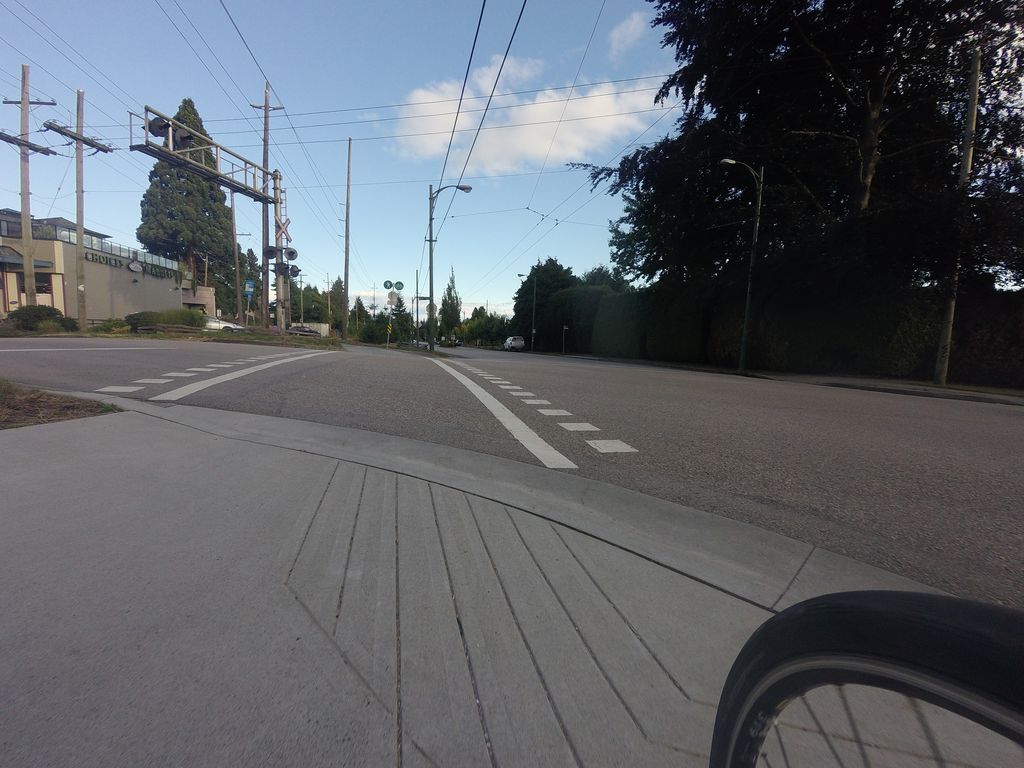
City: vancouver